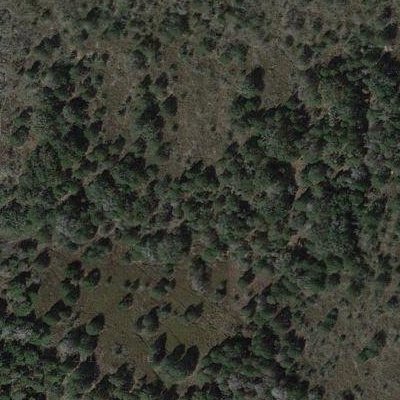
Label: Forest